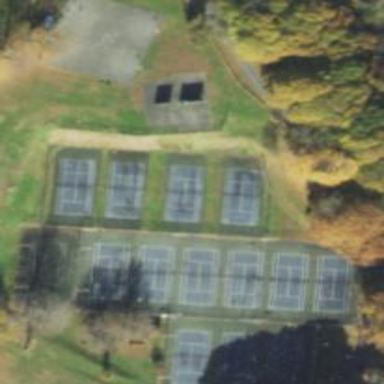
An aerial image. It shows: Tennis court on pitch.